Question: my question is about the sequence diagram in uml.
In particular about the meaning of message.
in most slide,book and reference I found something like:
"when an object send message "doSomething" to an object this tell that A is invoking a method of B"
now my question is about modelling situation like:
An user go to ATM and in it.
so intuitively I make this simple part of sequence:

now is an user action, and not a method of ATM object,
but logically seems this have sense, because the actor and the ATM interacting in this way,
can i use sequence diagram like this? or I need to make another partecipant like "user" with insertCard method? depend on specification level?
so definetively, what is the meaning of a message? an invoking method or an interaction?
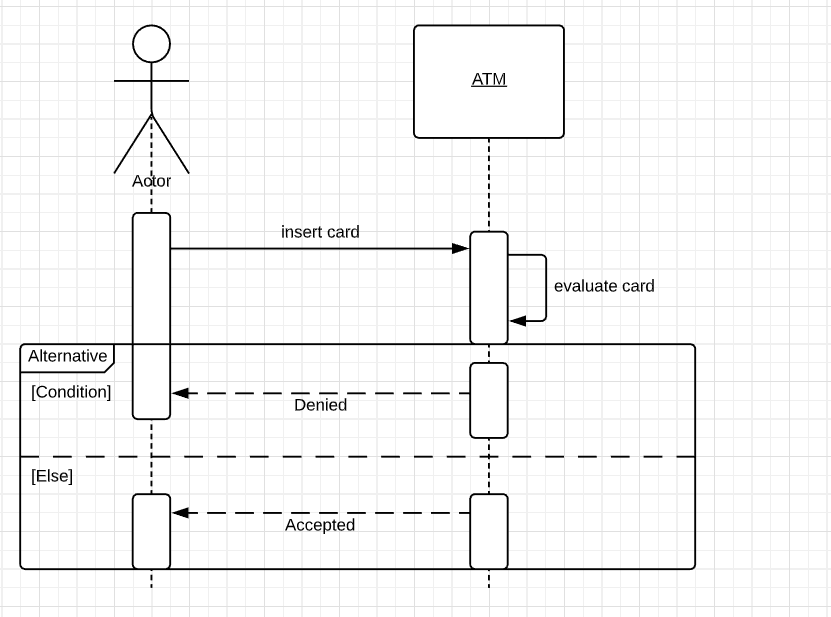
Answer: This is fine that way. It's just the level of detail that makes you stumble. The ATM has lots of sensors and actors to insert the card. Basically some sensor tells that a card is being inserted and it has to move the slider motor or whatever and read the card. But you are not interested in those details at this business level. Ergo: make it simple and stay with "Insert card".
You could as well see that as a trigger hiding the gory details. See <URL>
You may also refer to UML 2.5 p.596:
<URL>
Your case is the first: a "message" to the ATM that a card is inserted.